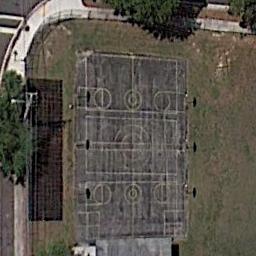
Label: basketball_court